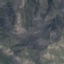
Label: HerbaceousVegetation